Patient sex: F
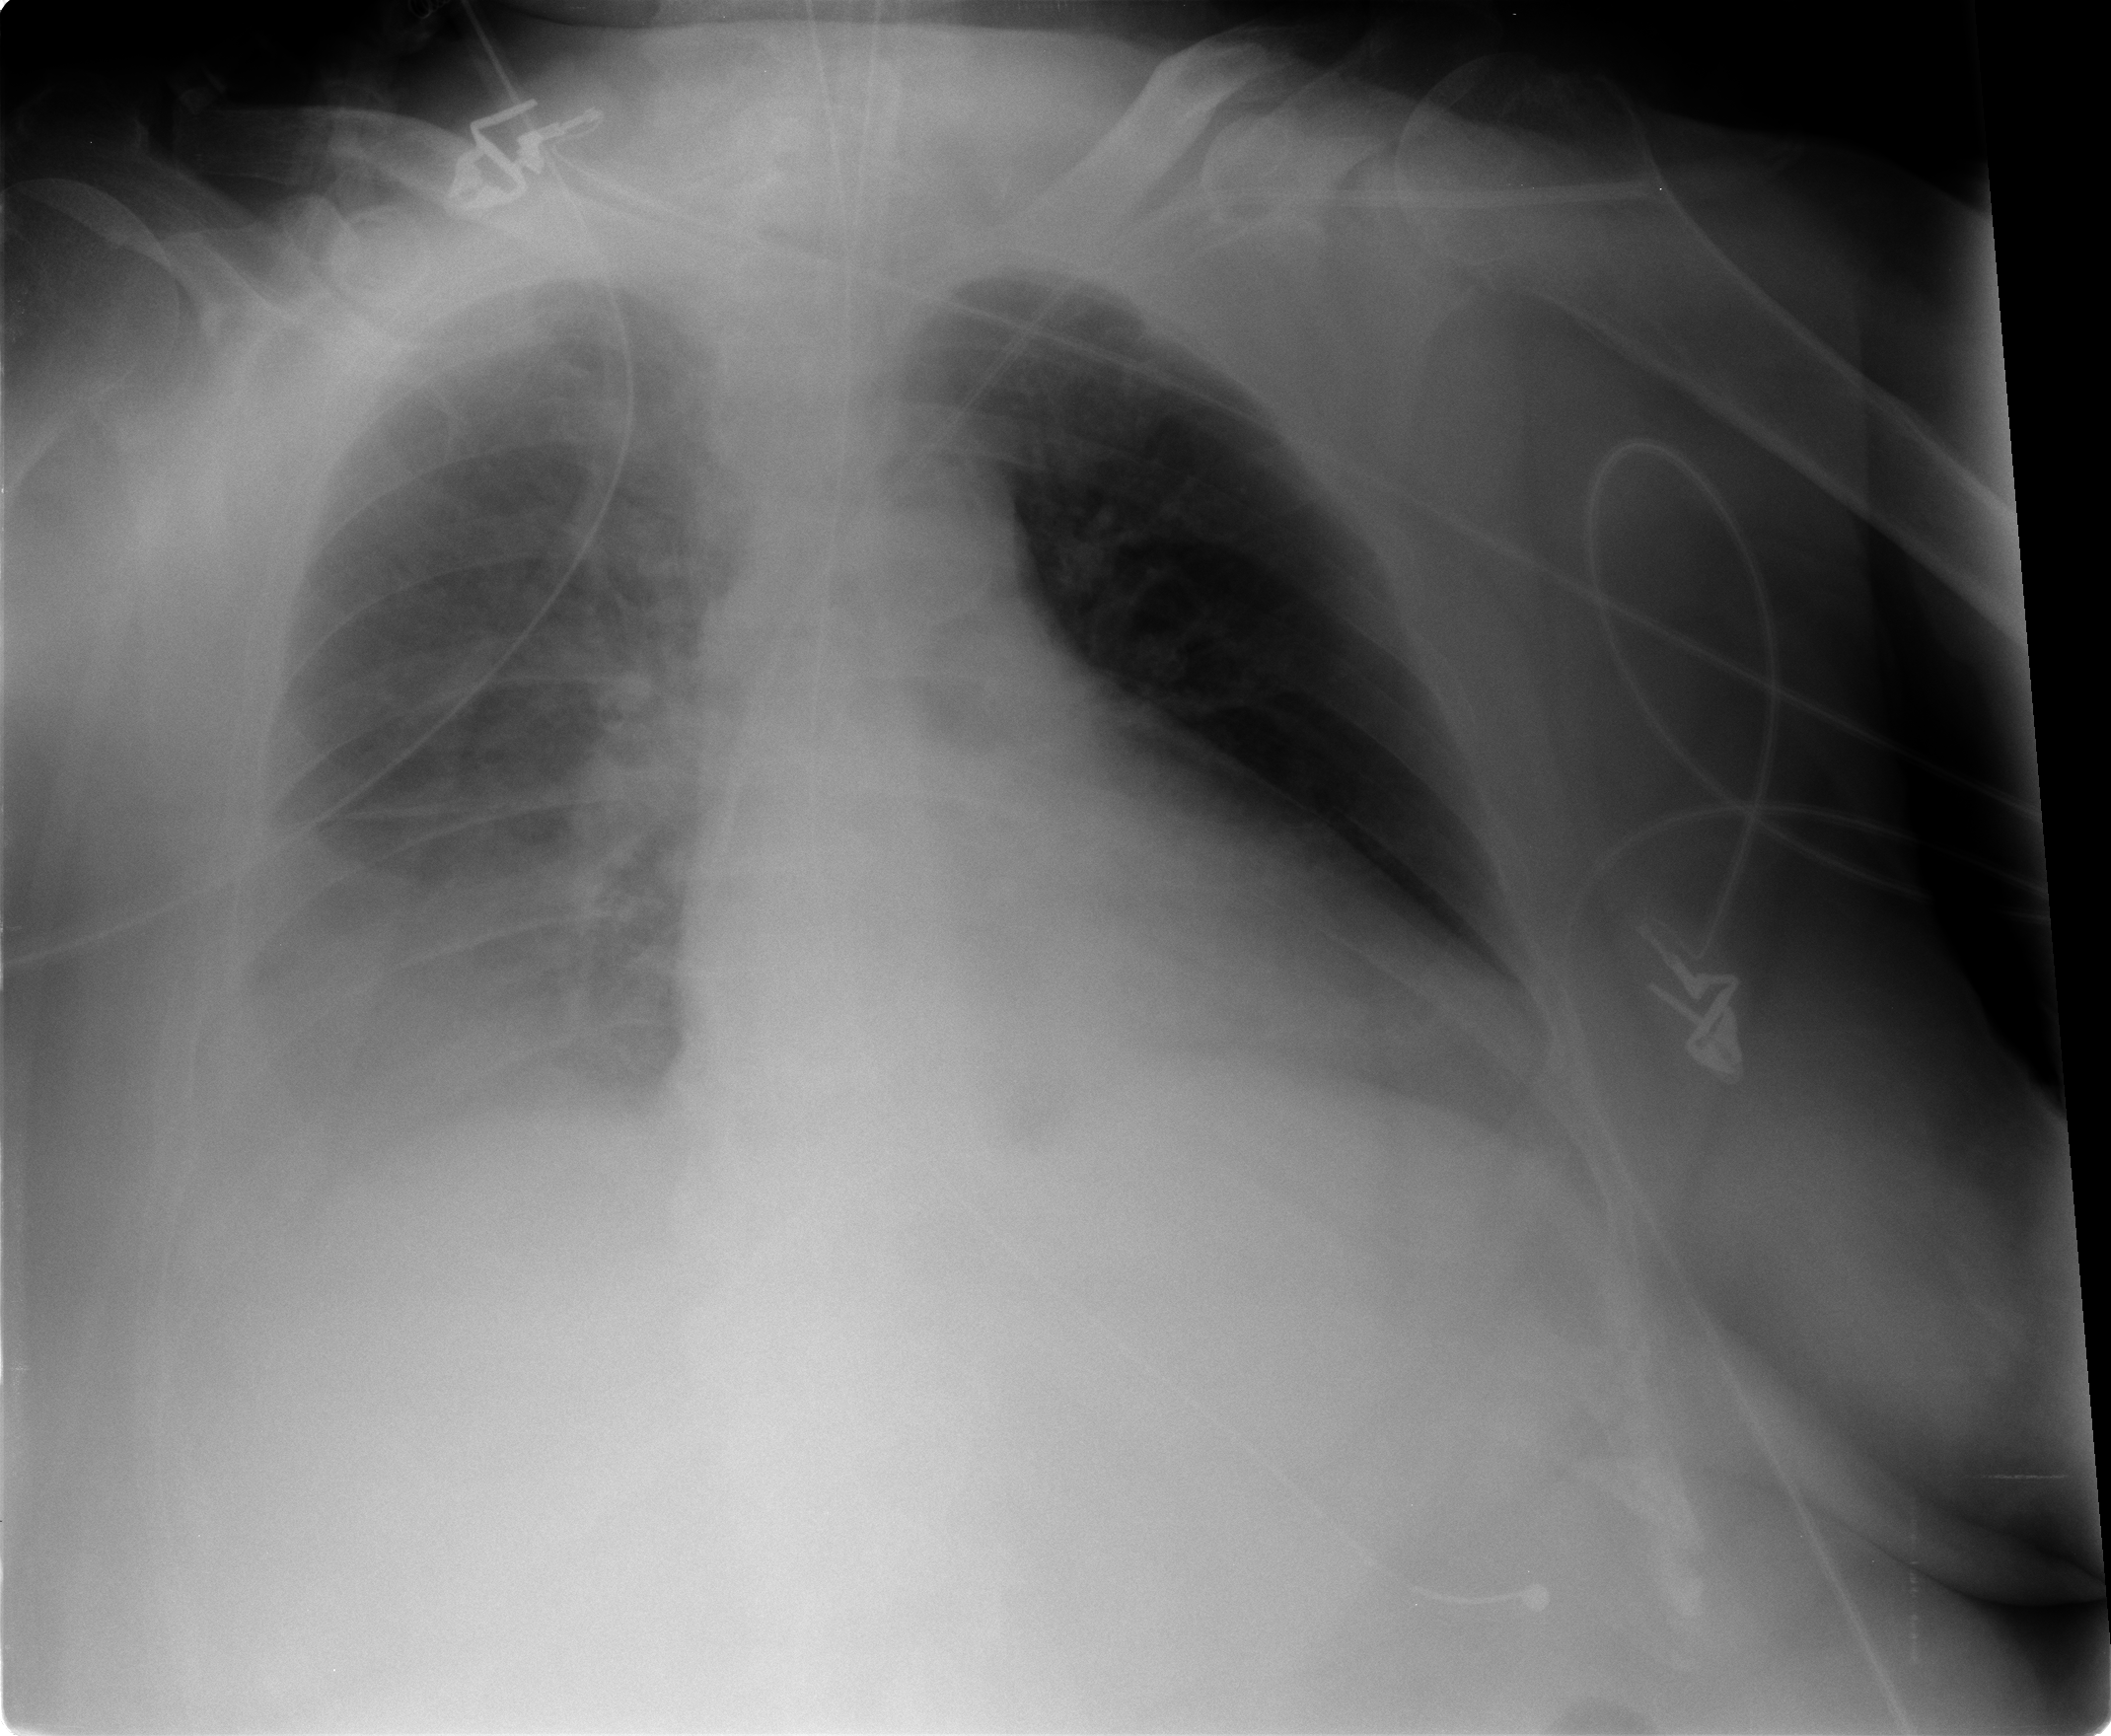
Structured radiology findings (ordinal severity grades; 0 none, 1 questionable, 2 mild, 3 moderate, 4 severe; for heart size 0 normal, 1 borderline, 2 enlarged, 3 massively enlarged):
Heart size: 2
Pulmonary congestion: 2
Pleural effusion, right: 3
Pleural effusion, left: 2
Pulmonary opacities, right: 1
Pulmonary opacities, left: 0
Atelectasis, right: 2
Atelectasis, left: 2